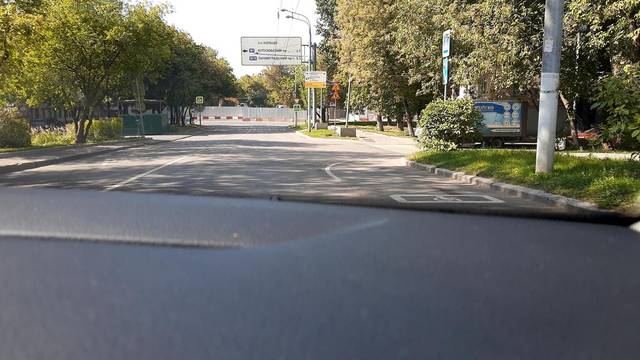
Region: Russia
Coordinates: 55.755, 37.52